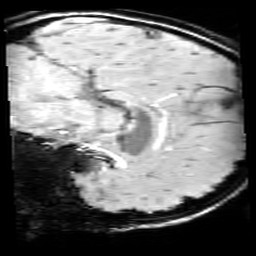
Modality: SWI
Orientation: sagittal
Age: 10
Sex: male
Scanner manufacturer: siemens
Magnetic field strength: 3 T
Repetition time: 0.027 s
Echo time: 0.02 s